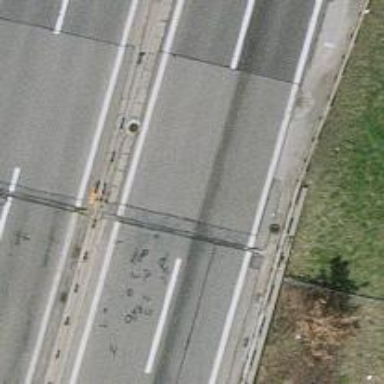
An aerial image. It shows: Bridge over motorway.